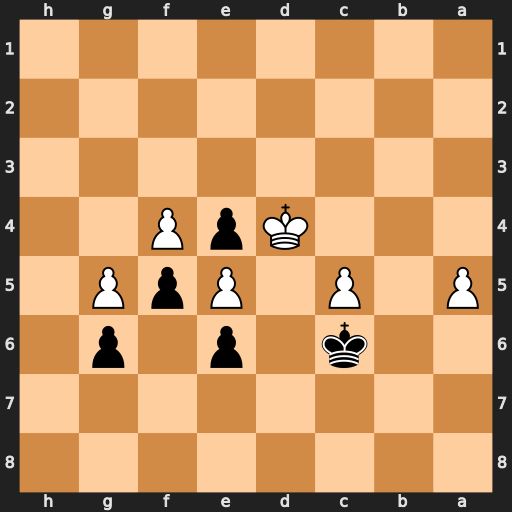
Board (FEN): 8/8/2k1p1p1/P1P1PpP1/3KpP2/8/8/8
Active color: b
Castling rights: -
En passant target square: -
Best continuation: Kb5 c6 Kxc6